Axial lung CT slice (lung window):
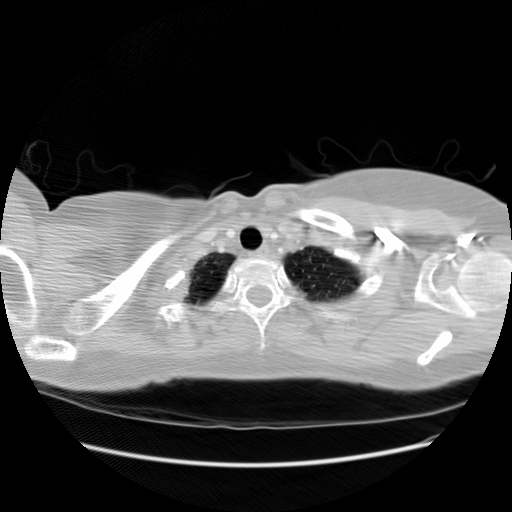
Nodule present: no